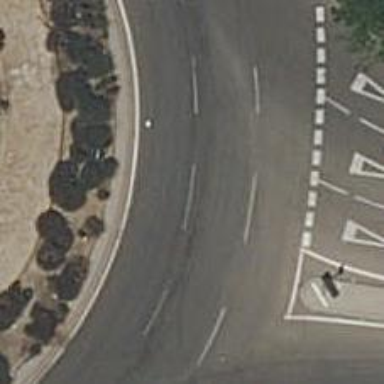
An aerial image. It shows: Secondary road around roundabout.